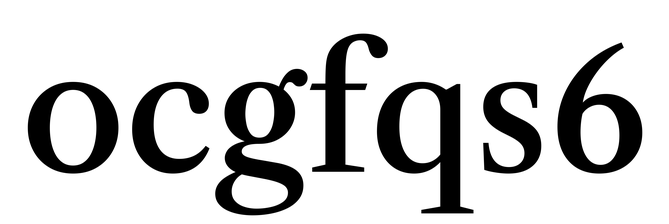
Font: LibreCaslonText_Medium